Field crop: tomato
Growth stage: 1
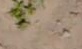
Species: portulaca